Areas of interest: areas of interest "Hospital"
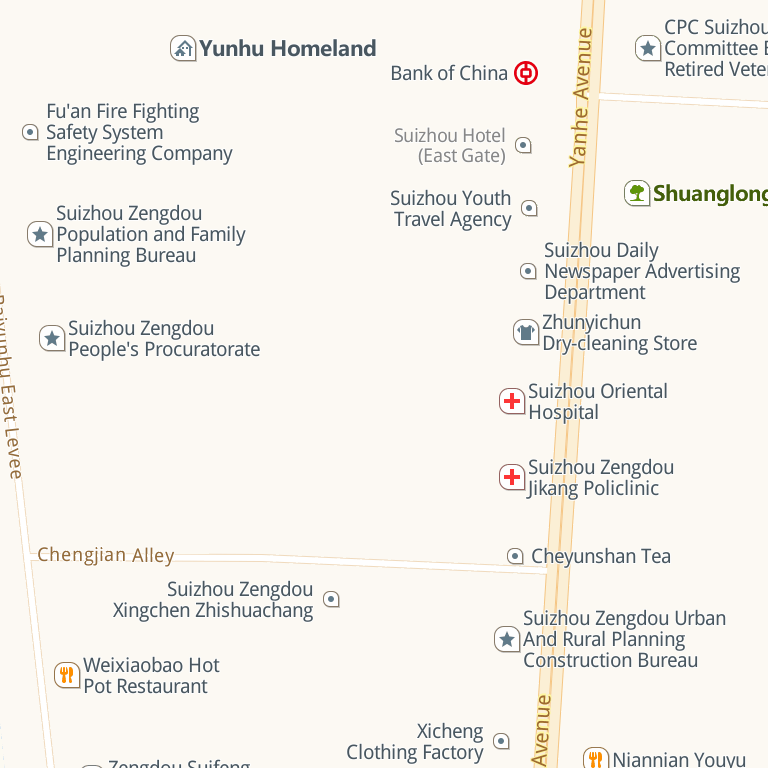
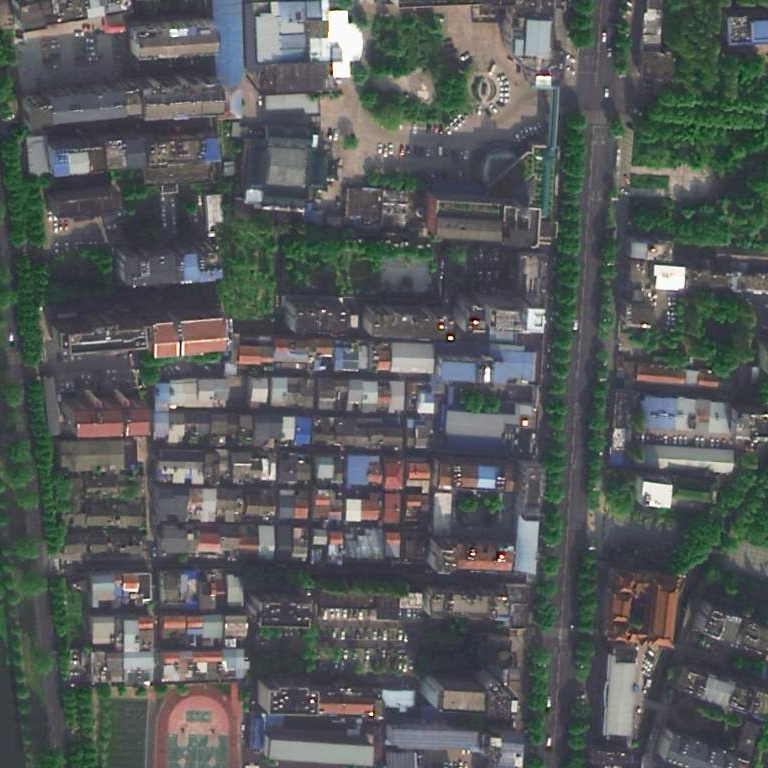